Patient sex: F
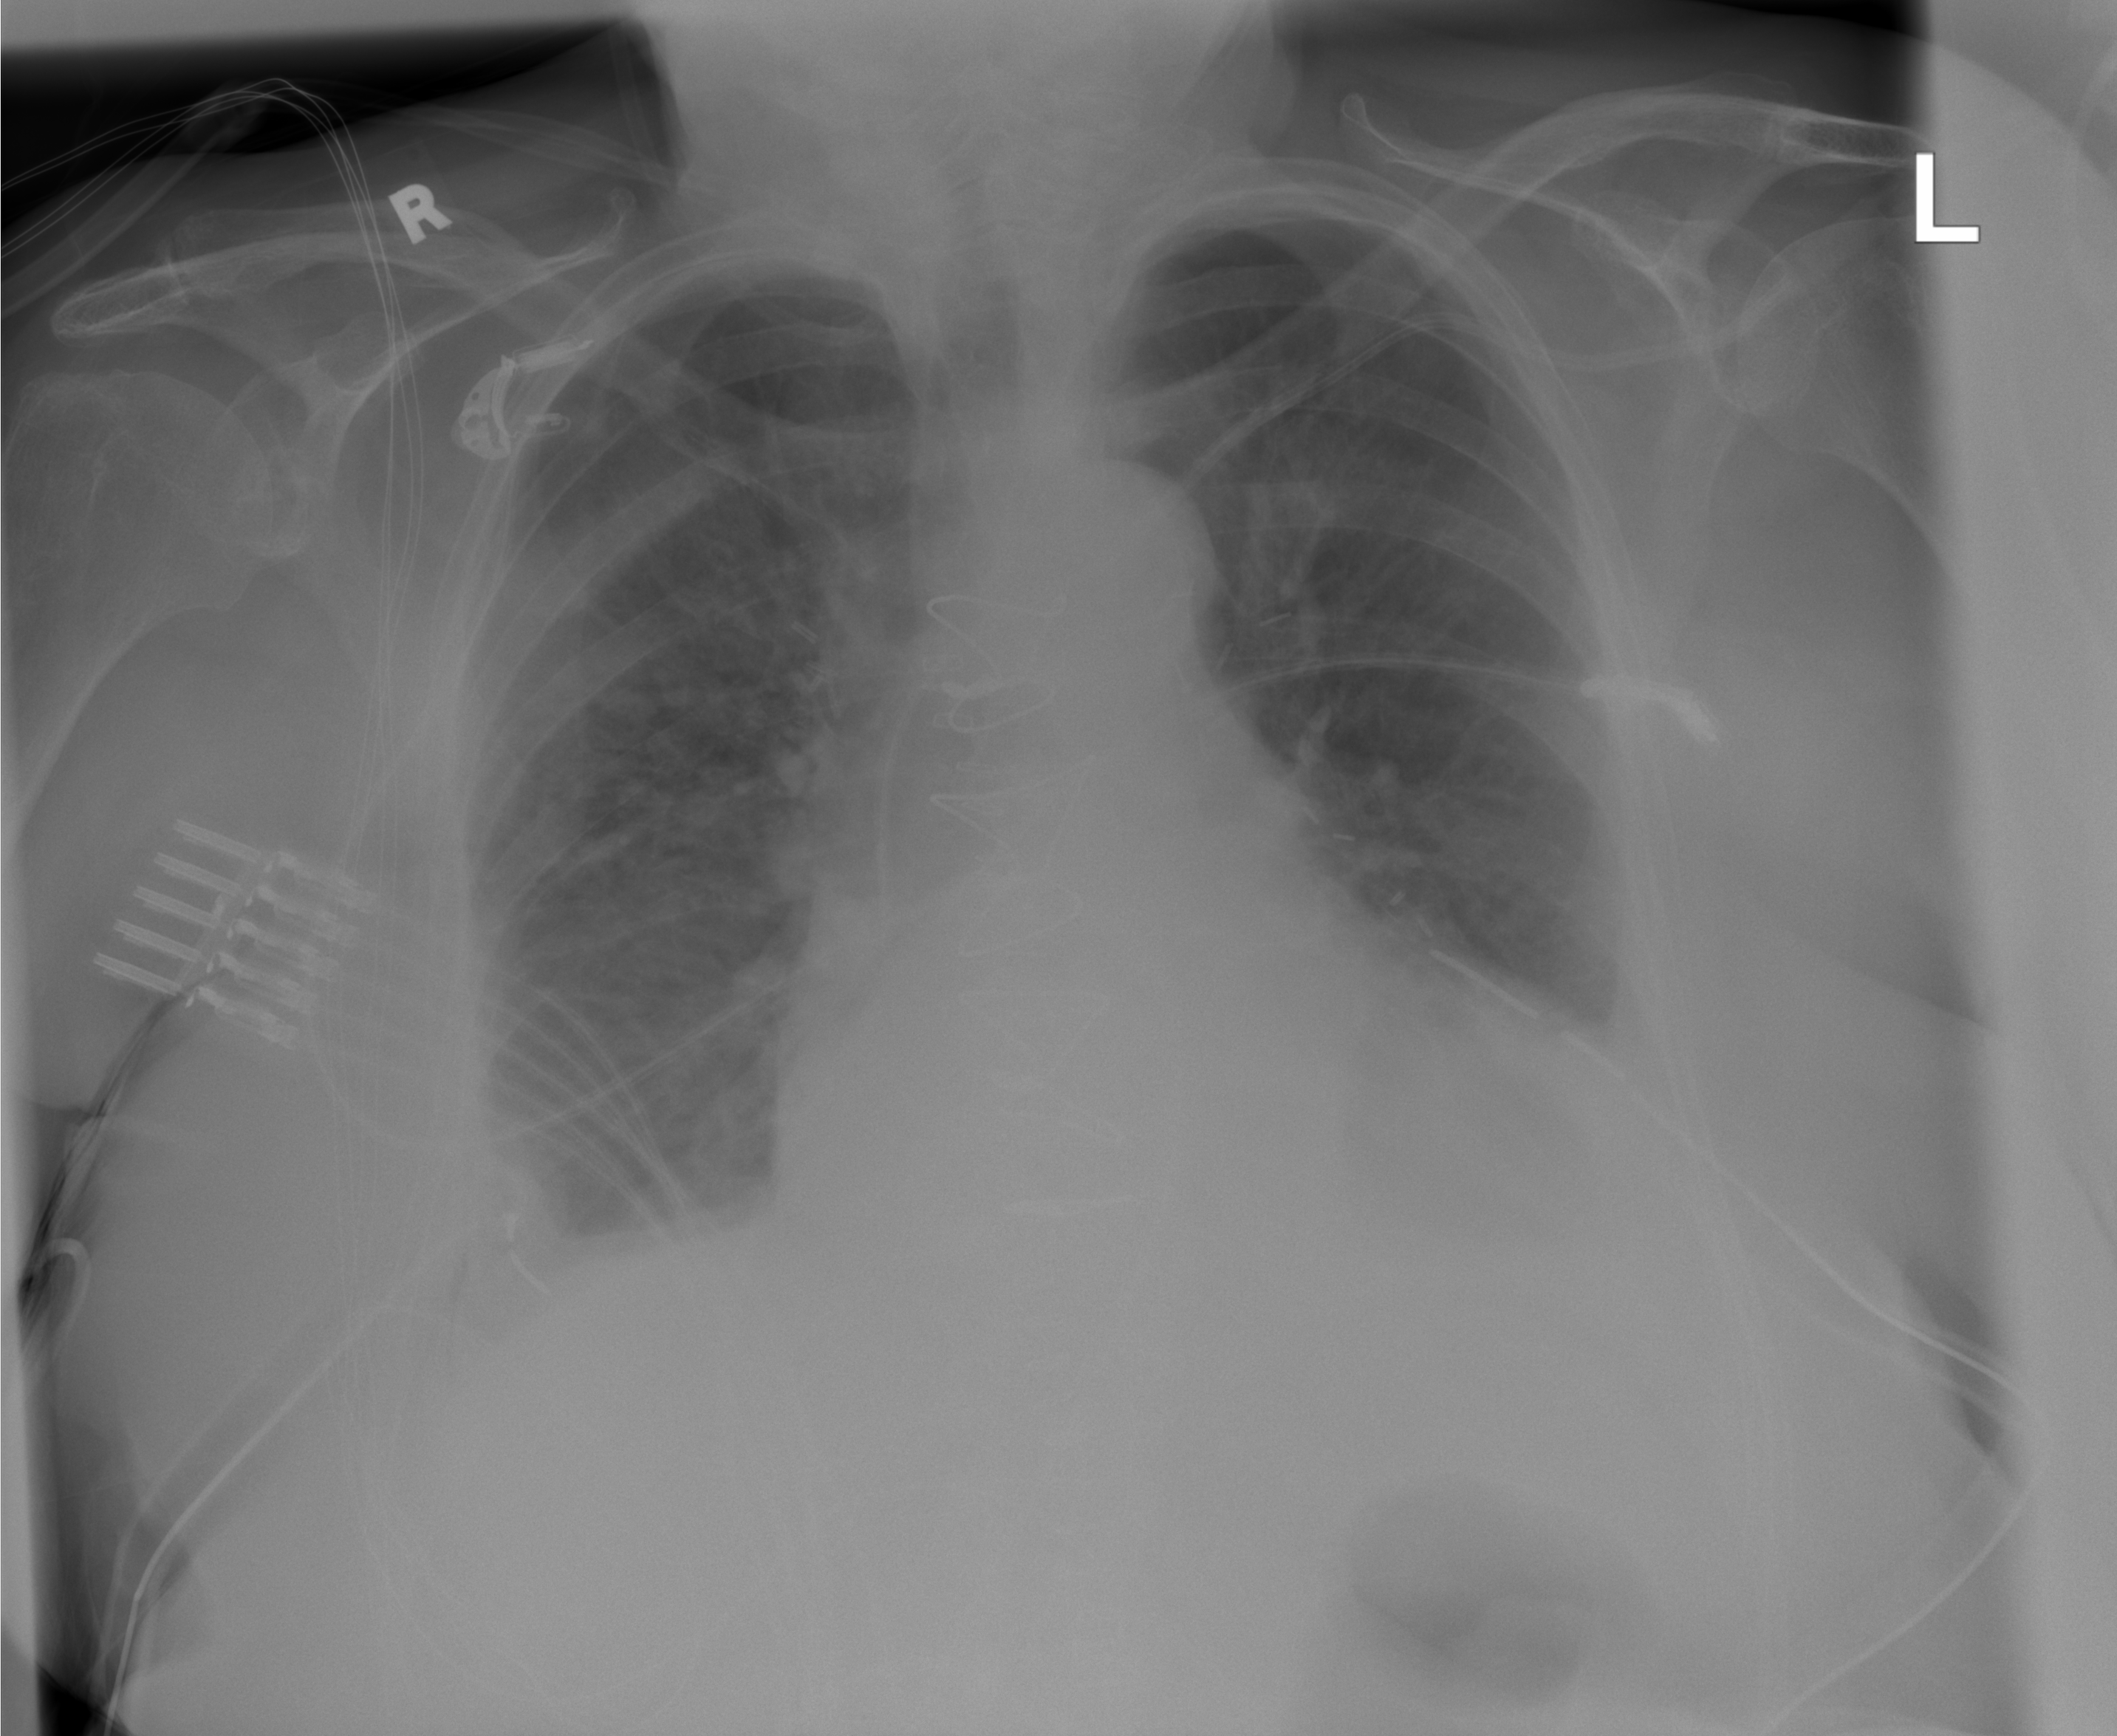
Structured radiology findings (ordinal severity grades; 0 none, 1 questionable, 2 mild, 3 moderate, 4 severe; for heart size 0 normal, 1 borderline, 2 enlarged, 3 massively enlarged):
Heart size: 2
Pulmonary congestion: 3
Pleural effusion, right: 2
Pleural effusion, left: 2
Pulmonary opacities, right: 2
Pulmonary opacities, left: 0
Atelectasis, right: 2
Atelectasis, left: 2